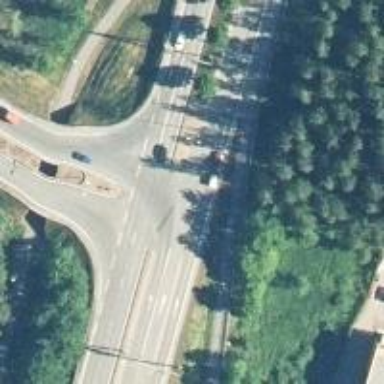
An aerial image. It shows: Primary road with asphalt surface.